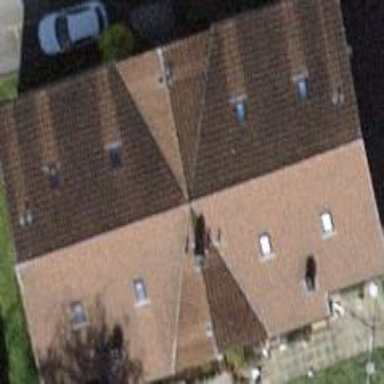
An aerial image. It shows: Gabled building with tile roof oriented along its length.